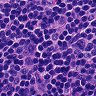
Metastatic tissue present: no